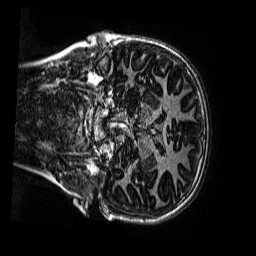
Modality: MP2RAGE
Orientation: coronal
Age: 11
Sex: female
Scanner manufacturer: siemens
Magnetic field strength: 3 T
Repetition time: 4 s
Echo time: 0.00299 s